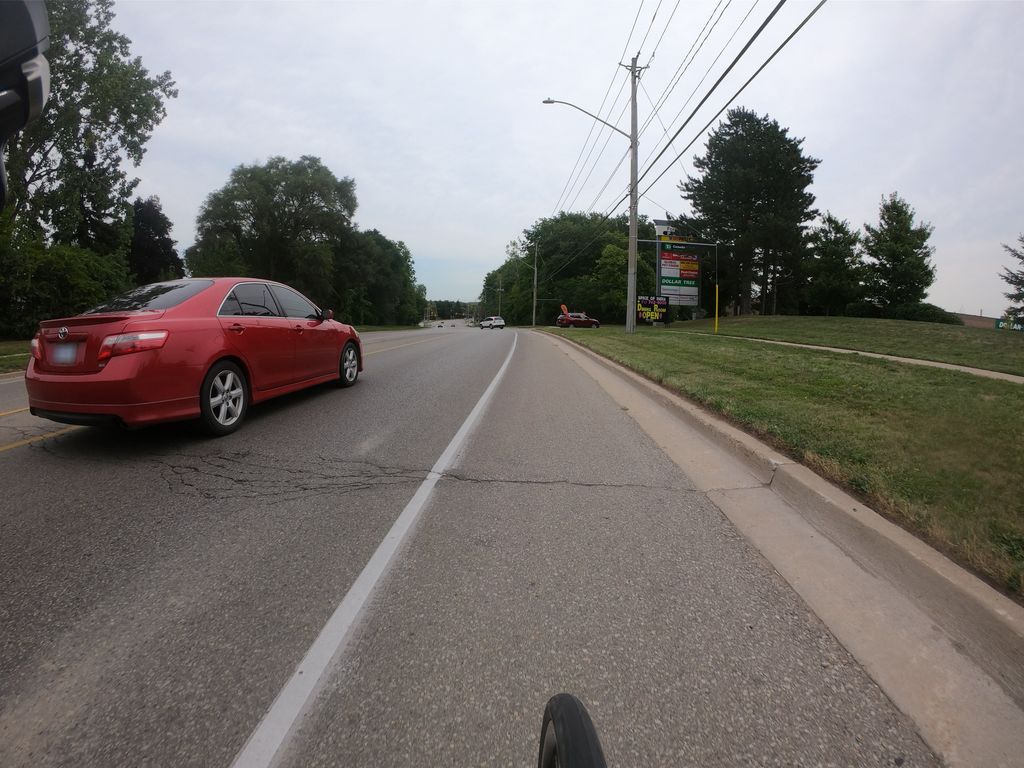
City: kitchener-waterloo